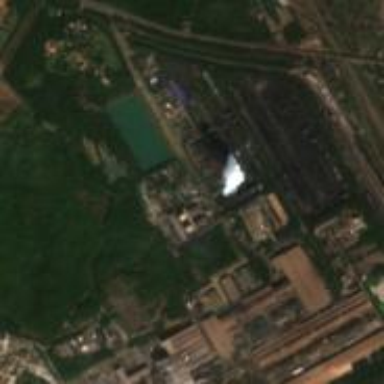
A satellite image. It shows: Industrial area with coal power plant that generates electricity.